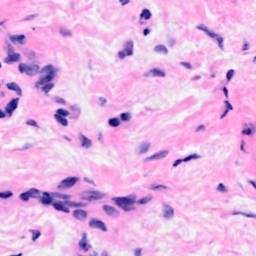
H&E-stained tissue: Breast